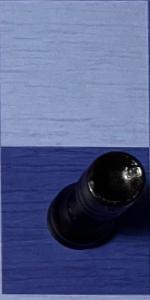
Label: Rook_Black